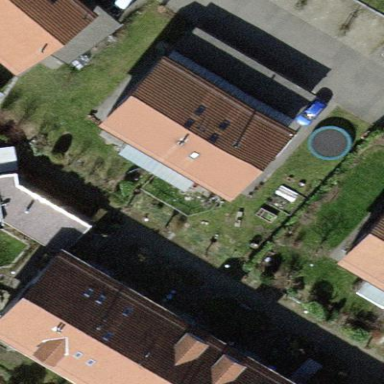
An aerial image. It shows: Semi-detached house with gabled roof.